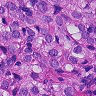
Metastatic tissue present: yes